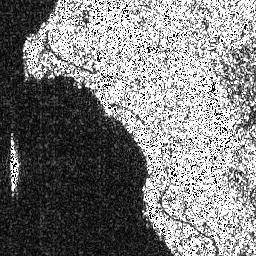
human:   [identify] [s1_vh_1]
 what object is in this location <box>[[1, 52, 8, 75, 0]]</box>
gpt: <ref>1 medium ship at the left</ref>